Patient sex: M
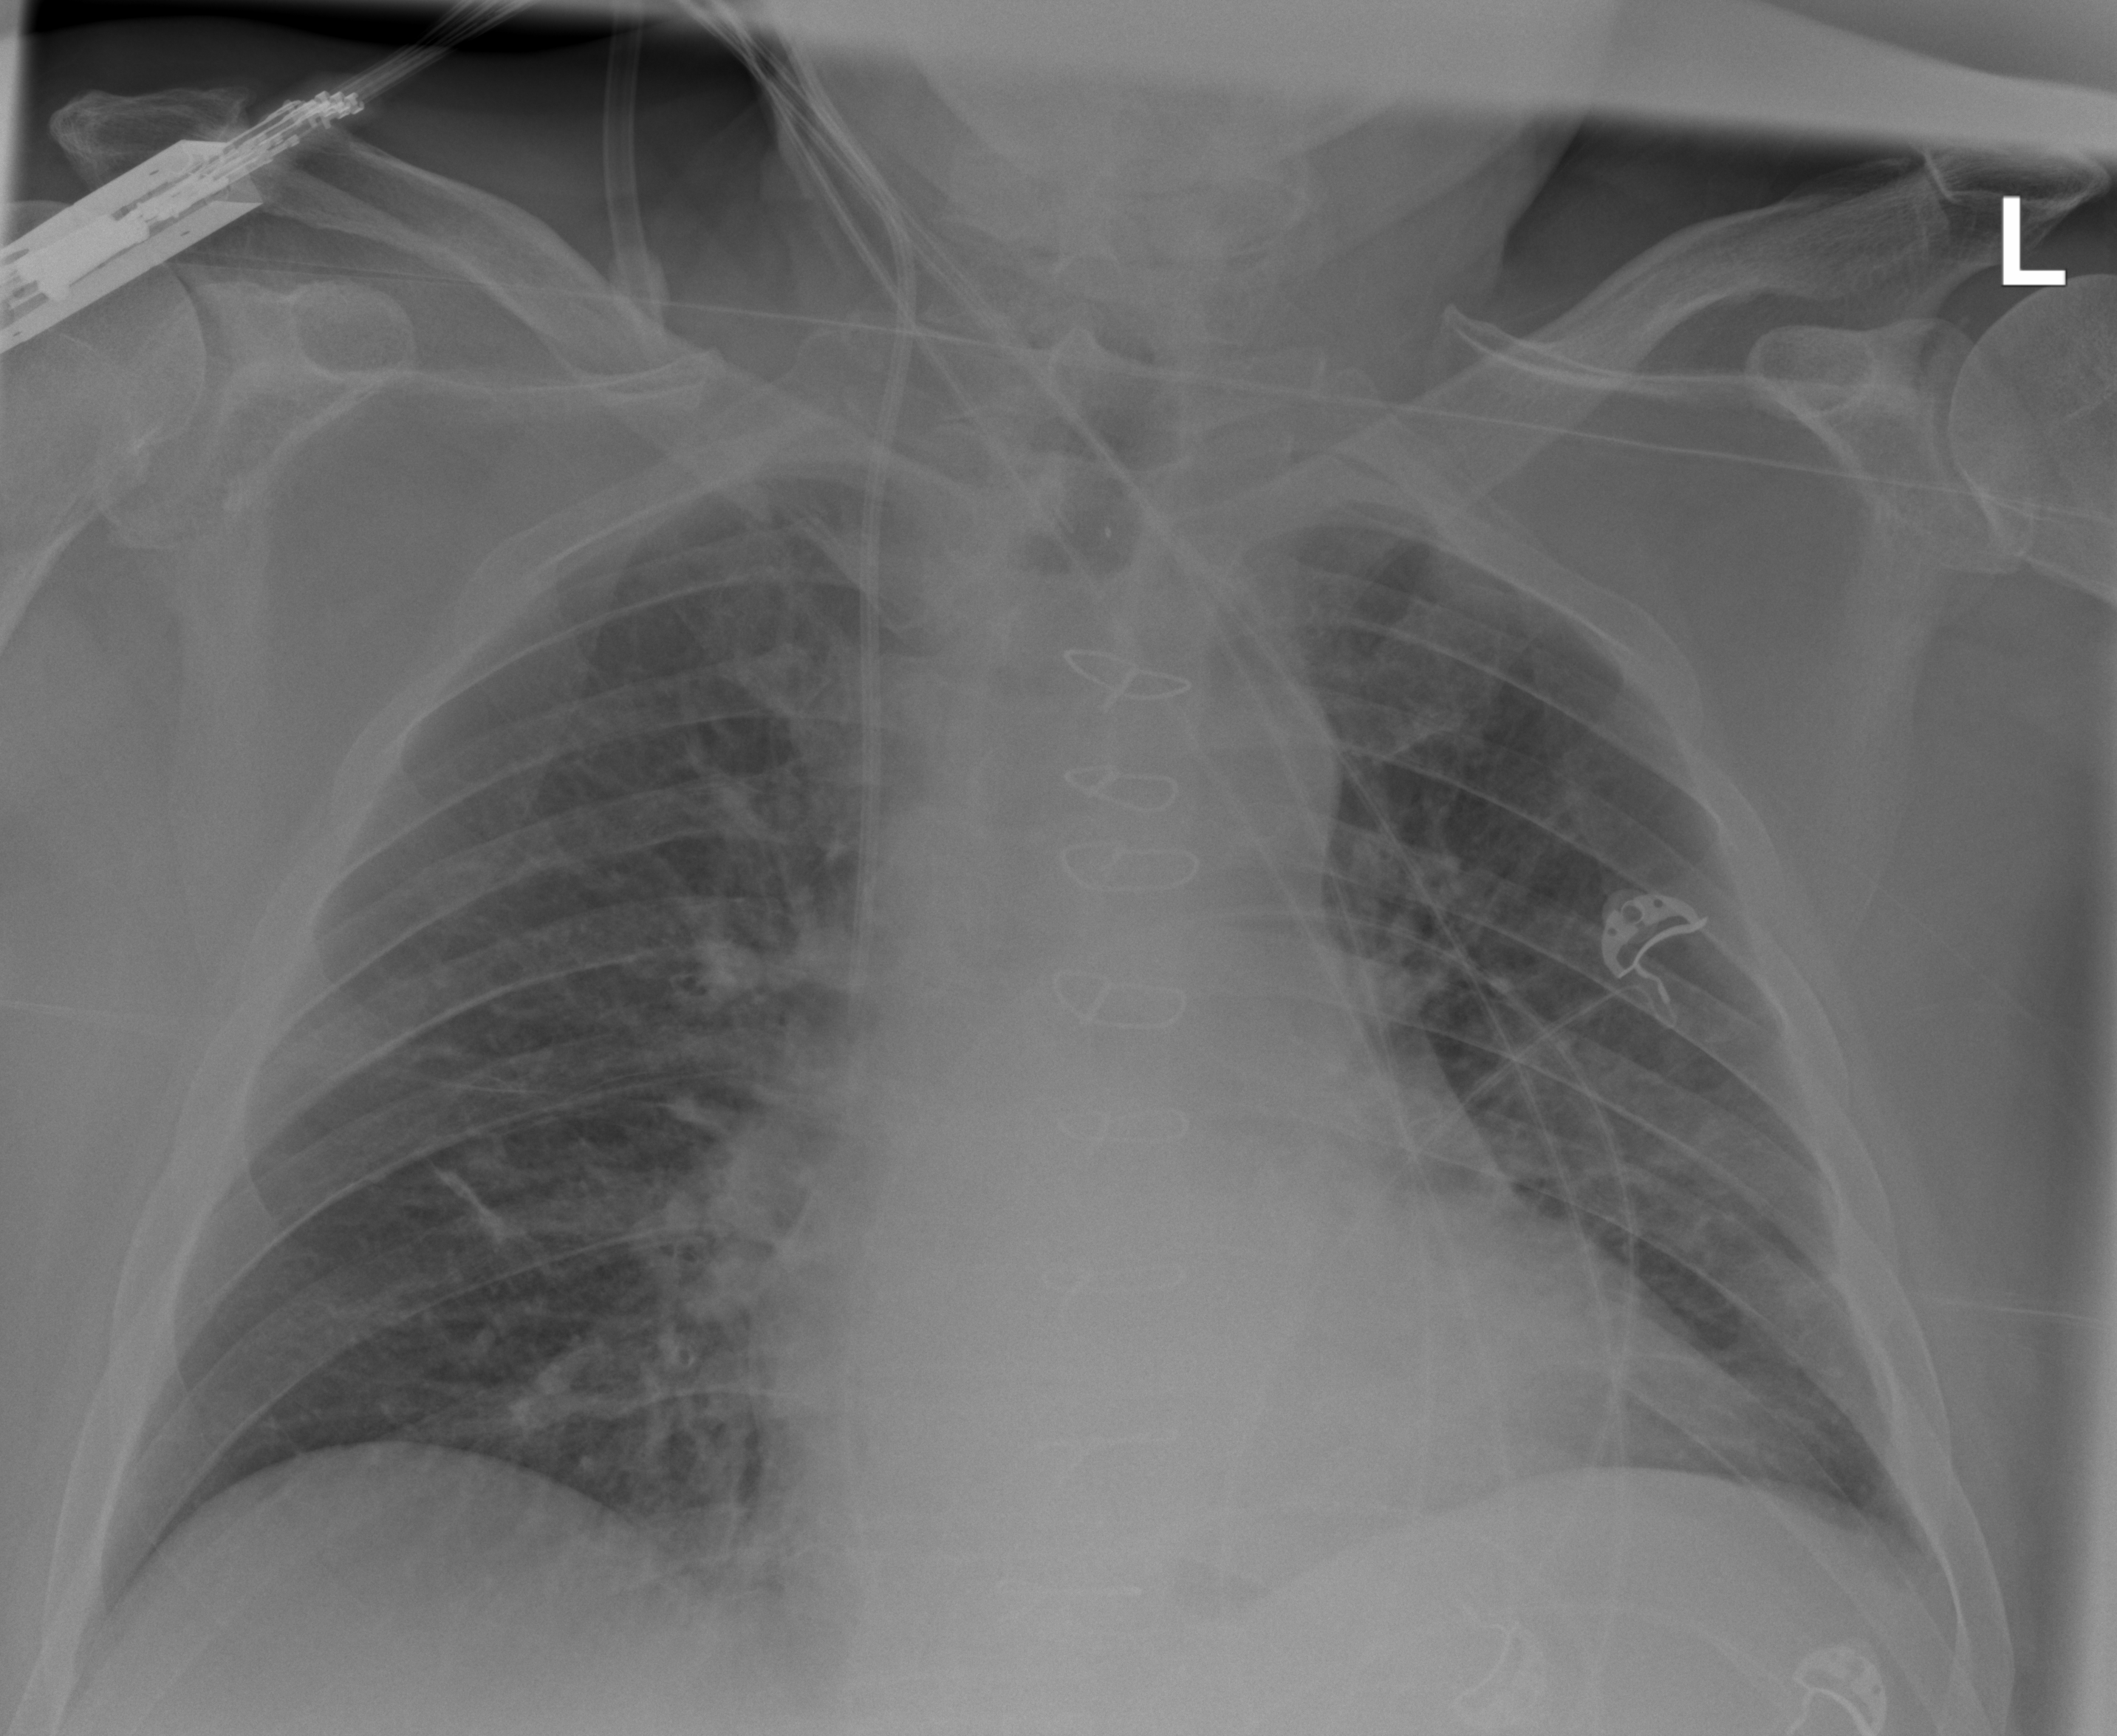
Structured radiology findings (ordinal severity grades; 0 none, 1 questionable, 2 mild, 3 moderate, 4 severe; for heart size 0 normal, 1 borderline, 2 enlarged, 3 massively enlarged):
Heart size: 1
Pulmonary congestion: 2
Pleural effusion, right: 0
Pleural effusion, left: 0
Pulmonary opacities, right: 0
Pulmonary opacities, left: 0
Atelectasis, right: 0
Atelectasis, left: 2